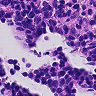
Metastatic tissue present: no